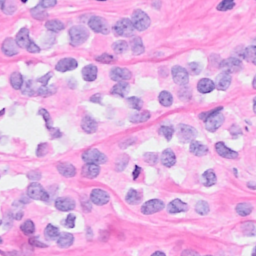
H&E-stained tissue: Breast